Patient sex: M
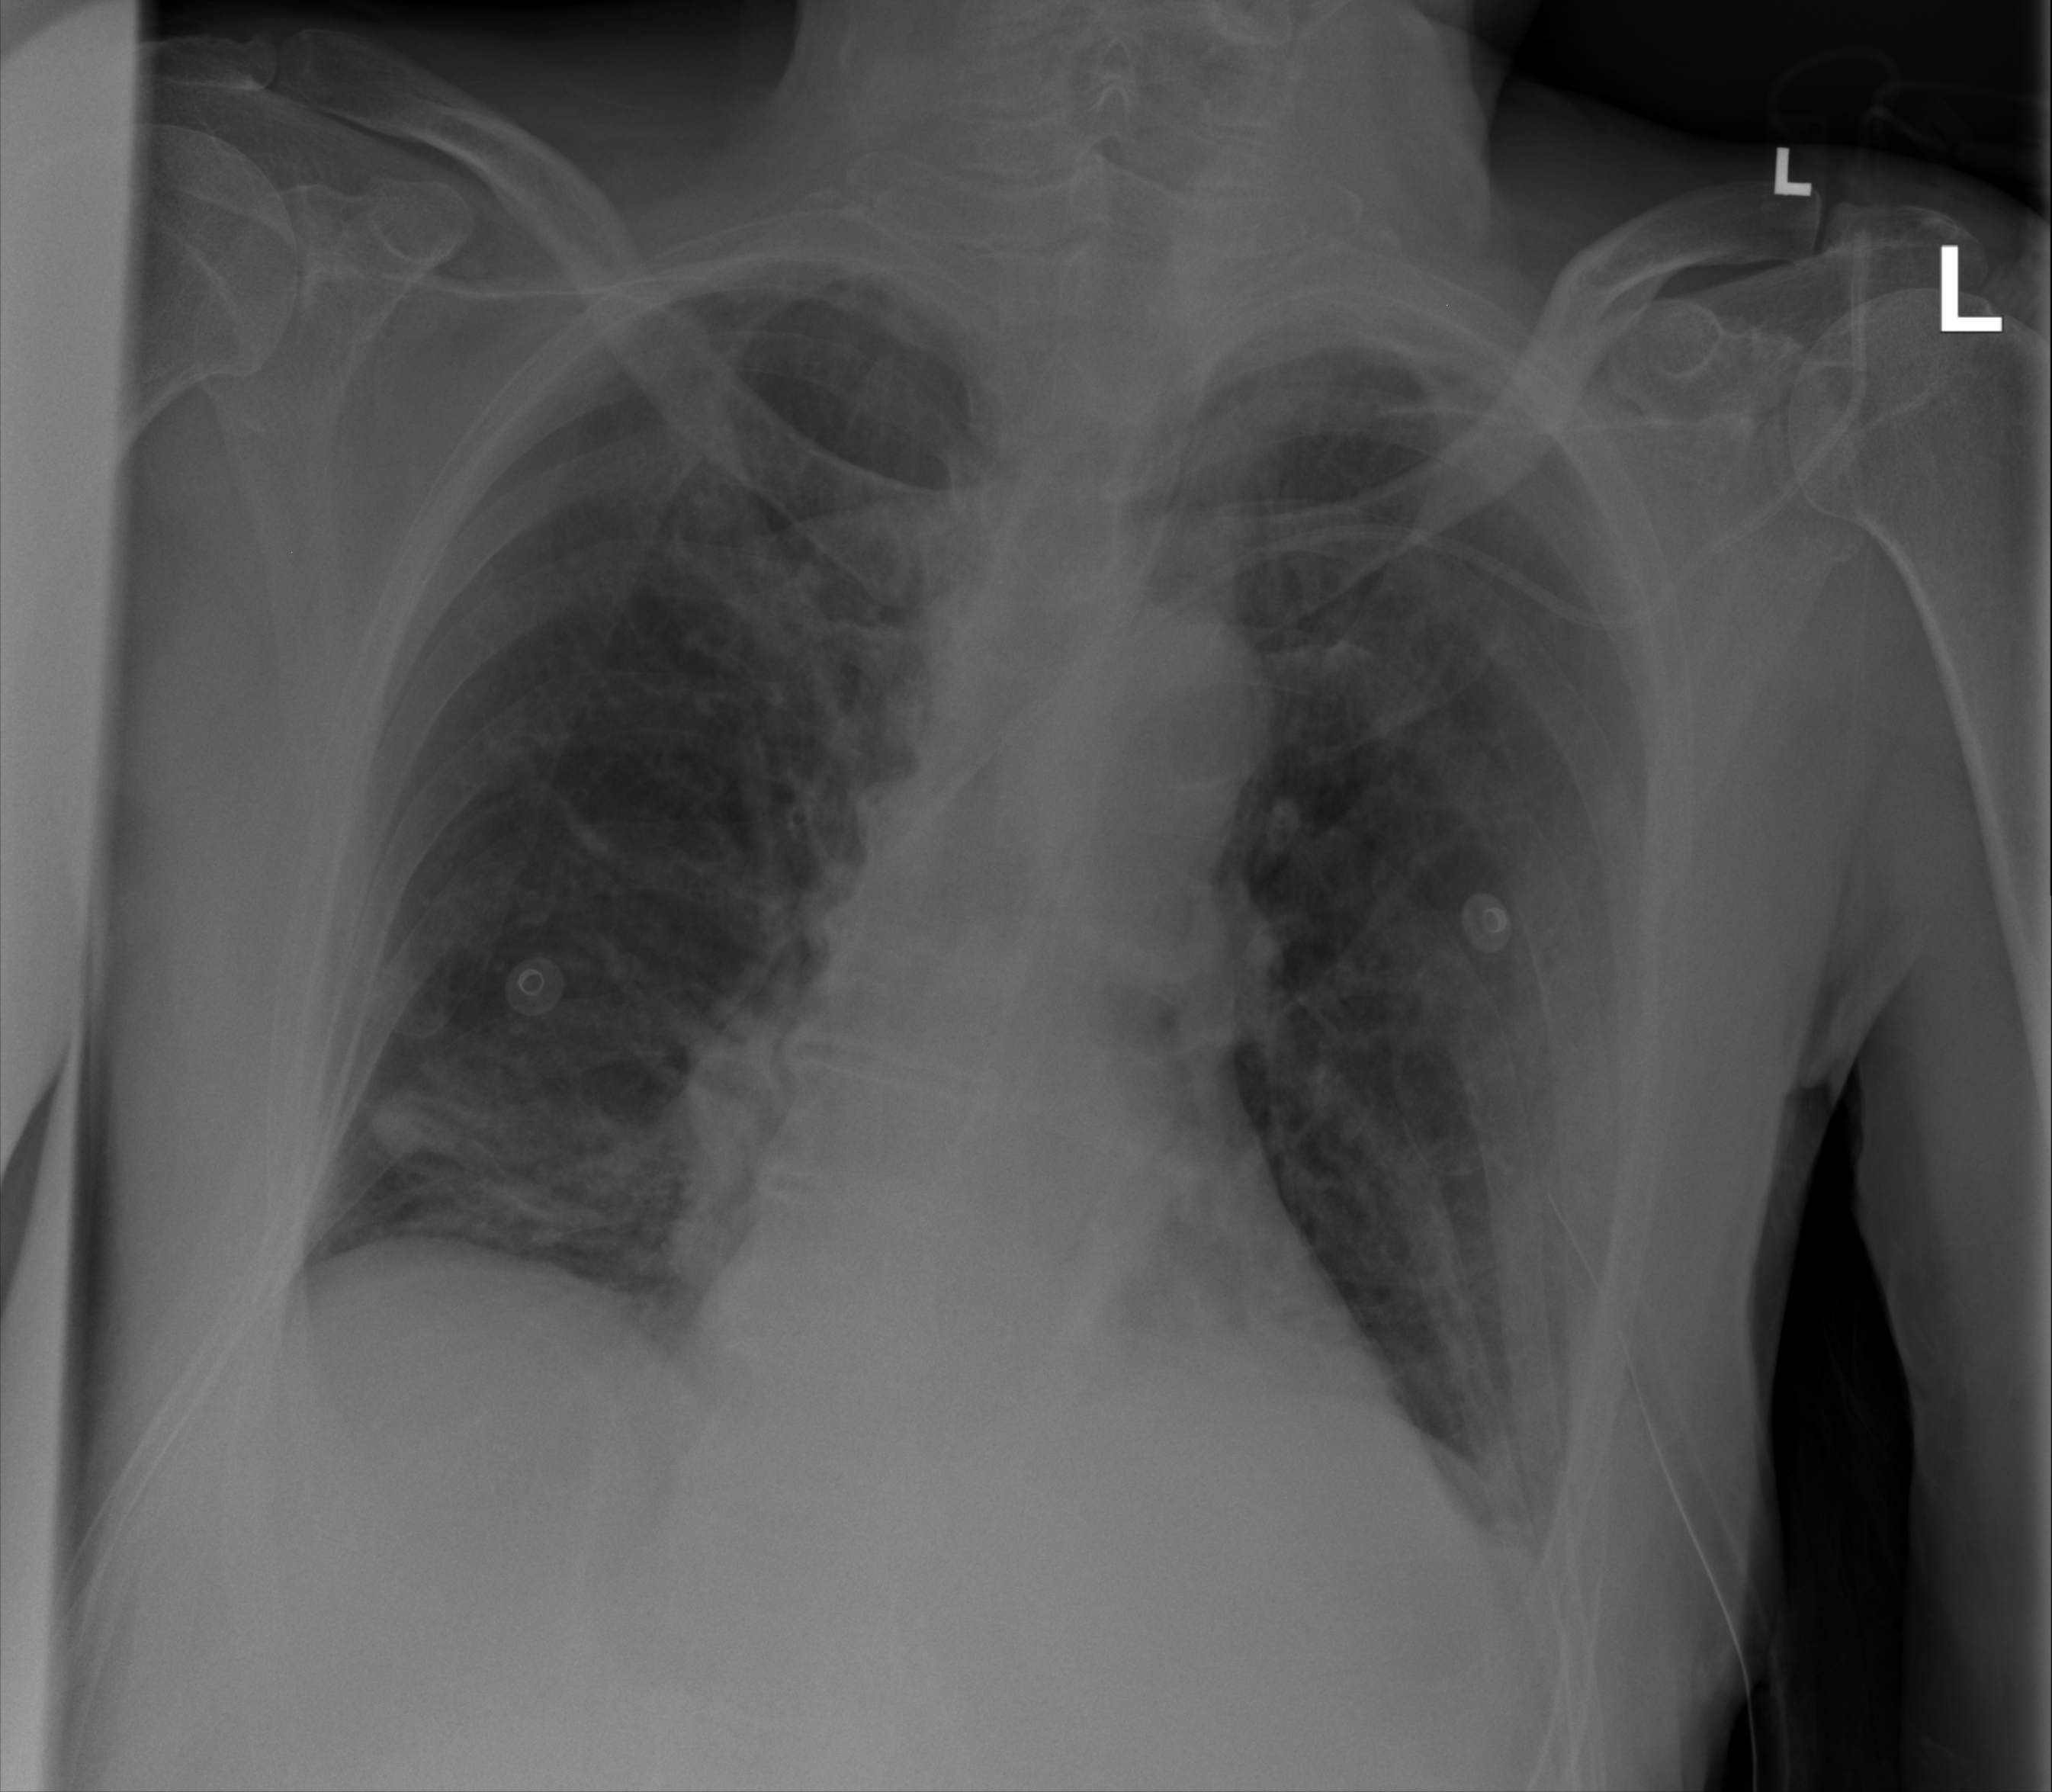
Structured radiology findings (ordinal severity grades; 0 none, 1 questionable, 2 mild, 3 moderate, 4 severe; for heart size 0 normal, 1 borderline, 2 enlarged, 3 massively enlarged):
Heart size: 0
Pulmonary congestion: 0
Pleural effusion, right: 0
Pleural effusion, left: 0
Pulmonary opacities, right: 2
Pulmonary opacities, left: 0
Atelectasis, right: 2
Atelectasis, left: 2